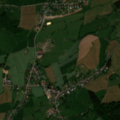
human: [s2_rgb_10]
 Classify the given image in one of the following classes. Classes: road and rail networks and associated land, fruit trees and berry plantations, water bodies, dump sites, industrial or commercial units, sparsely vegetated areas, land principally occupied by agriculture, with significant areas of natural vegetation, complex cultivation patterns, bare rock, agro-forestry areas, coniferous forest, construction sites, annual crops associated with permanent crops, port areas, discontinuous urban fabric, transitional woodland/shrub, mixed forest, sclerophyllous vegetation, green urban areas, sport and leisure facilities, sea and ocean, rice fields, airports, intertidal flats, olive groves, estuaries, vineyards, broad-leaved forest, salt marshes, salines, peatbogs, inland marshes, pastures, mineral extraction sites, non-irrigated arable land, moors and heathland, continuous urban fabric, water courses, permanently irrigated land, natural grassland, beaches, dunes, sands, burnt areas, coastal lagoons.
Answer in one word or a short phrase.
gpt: discontinuous urban fabric, pastures, mixed forest